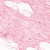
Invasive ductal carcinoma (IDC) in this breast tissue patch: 0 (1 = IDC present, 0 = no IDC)